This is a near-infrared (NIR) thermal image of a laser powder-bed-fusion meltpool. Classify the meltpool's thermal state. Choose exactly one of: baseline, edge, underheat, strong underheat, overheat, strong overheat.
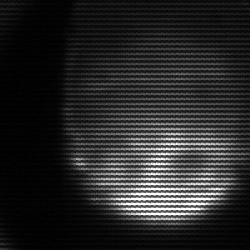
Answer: edge